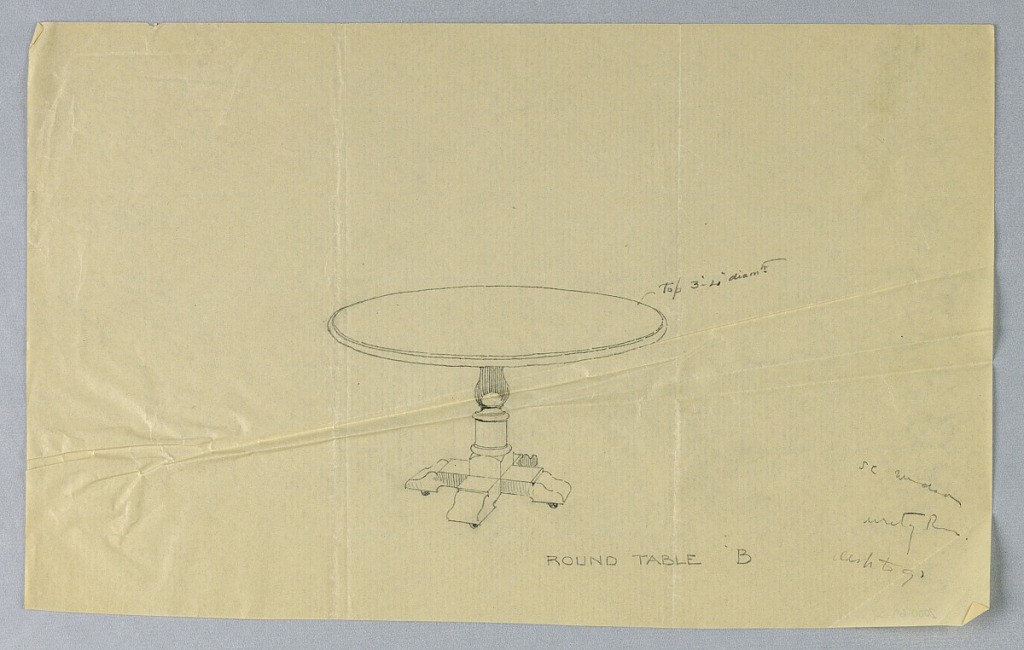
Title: Design for Round Table "B"
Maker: A.N. Davenport Co.
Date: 1900–05
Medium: Graphite on thin, cream paper
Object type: Drawing
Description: Round table top raised on turned and molded baluster-like support sitting on cross-shaped molded base on casters.